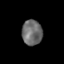
Tissue: skin
Cell type: Epithelial cells
Senescence score: 0.2851
Nuclear area (px): 502
Mean DAPI intensity: 107.671